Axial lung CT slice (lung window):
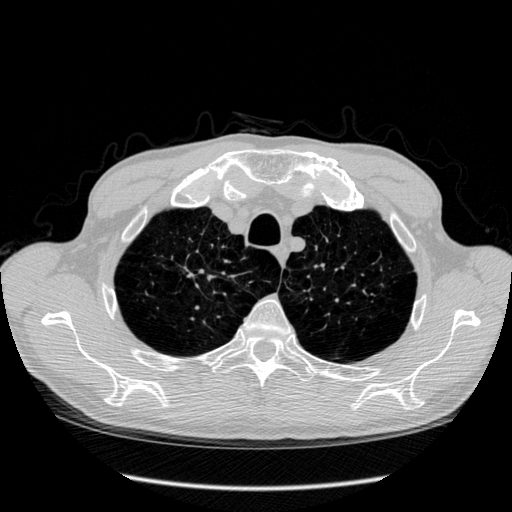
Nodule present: no